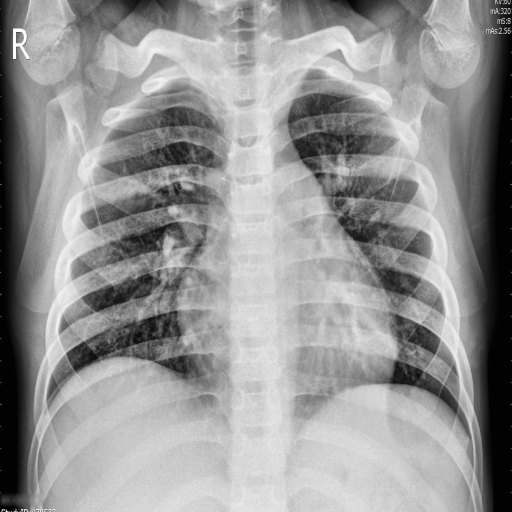
Finding: PNEUMONIA